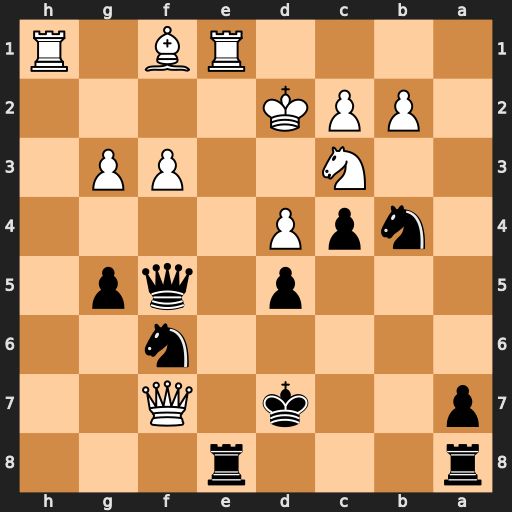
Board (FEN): r3r3/p2k1Q2/5n2/3p1qp1/1npP4/2N2PP1/1PPK4/4RB1R
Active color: b
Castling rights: -
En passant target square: -
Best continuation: Kc6 Bd3 Ne4+ Bxe4 Qxf7